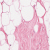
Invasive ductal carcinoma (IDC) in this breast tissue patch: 0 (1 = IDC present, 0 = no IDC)